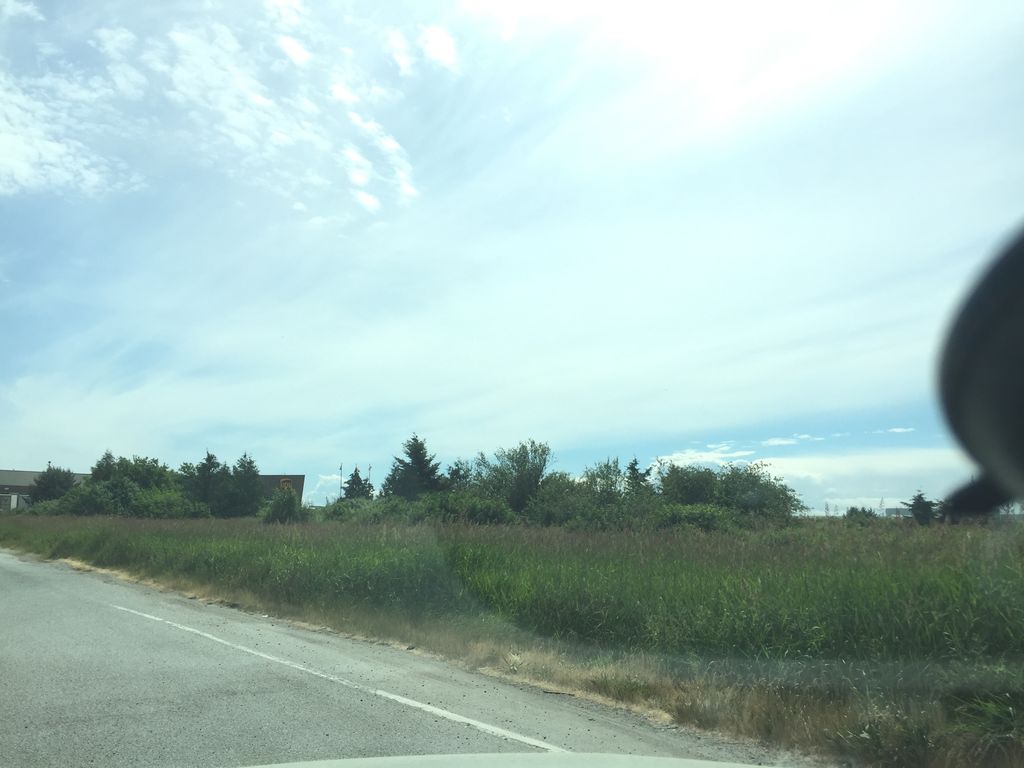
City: vancouver